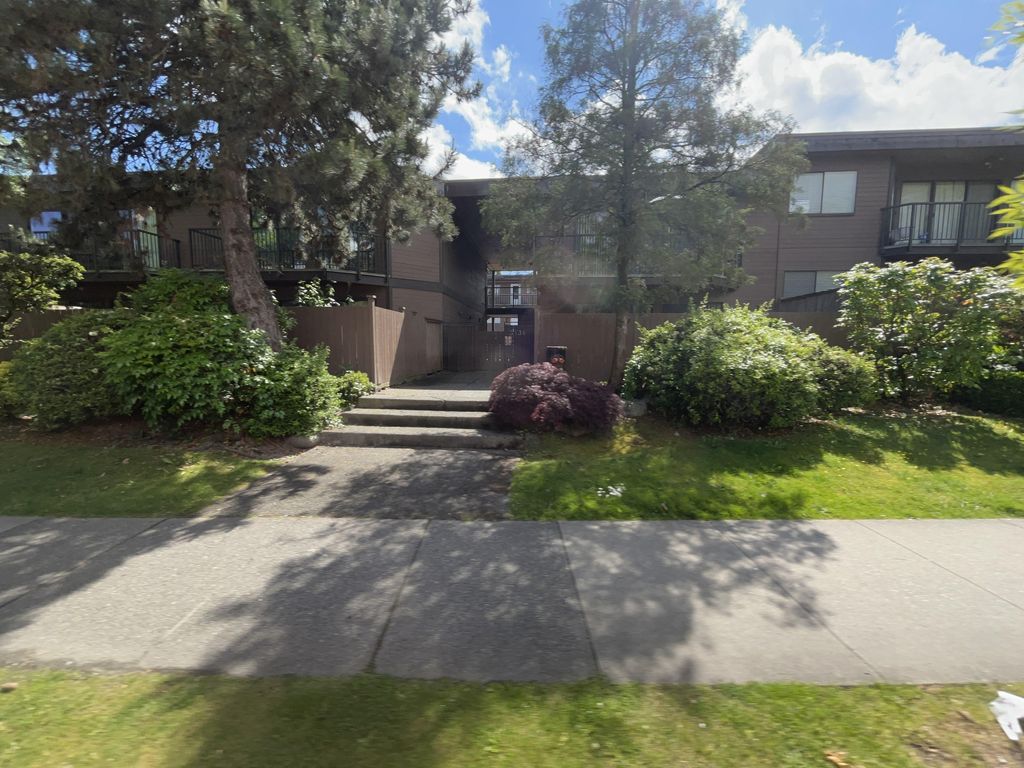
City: vancouver